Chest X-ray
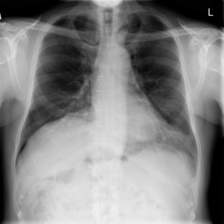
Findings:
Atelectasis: negative
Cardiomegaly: negative
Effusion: negative
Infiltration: negative
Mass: negative
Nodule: negative
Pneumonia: negative
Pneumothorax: negative
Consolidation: negative
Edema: negative
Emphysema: negative
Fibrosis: negative
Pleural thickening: negative
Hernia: negative